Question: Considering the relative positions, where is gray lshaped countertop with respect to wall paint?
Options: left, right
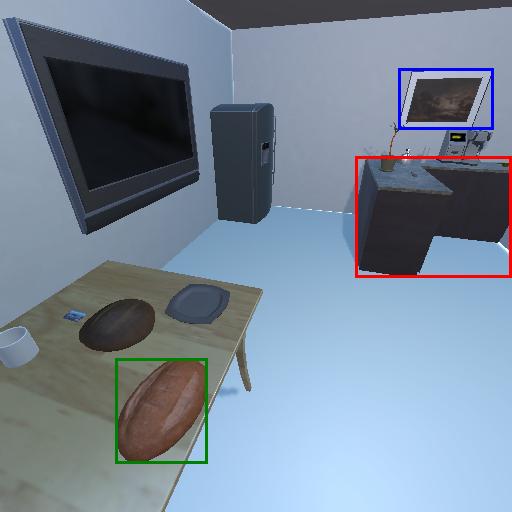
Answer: left